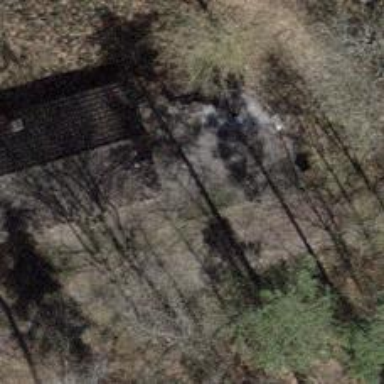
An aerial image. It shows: Barbecue facility.